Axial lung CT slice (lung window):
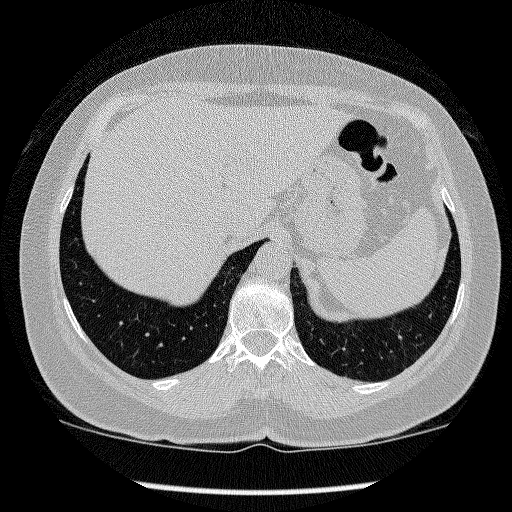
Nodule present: no